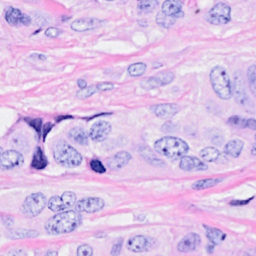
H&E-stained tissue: Breast